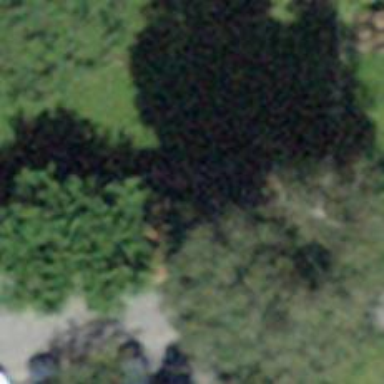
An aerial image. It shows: Parking area.